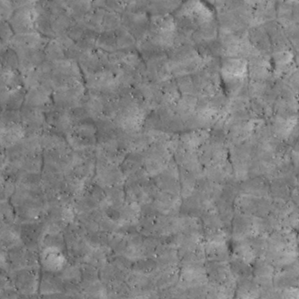
Label: non_frost